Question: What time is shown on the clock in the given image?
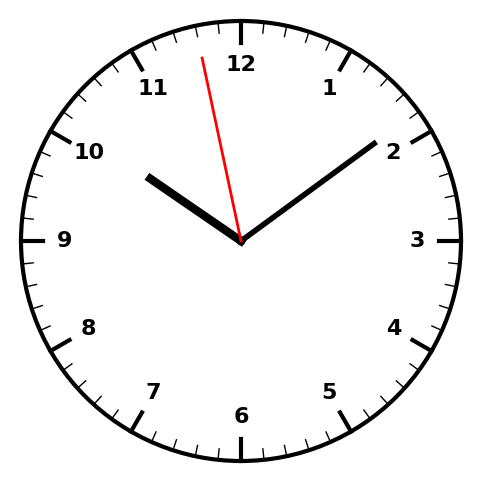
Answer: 10:08:58